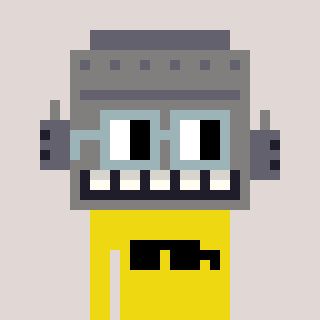
a pixel art character with square dark gray glasses, a robot-shaped head and a yellow-colored body on a warm background